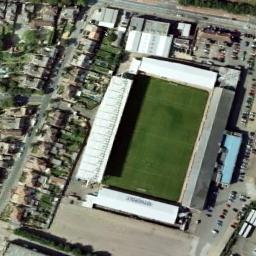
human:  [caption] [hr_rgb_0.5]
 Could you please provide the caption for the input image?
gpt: The stadium is next to some buildings and parking lot .

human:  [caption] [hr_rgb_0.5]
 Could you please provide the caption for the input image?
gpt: Many buildings of different shapes are beside the stadium .

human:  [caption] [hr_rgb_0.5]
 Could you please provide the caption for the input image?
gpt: The square gymnasium is surrounded by residential areas, Surrounded by vegetation .

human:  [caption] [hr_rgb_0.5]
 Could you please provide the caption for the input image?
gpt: This stadium is a baseball field .

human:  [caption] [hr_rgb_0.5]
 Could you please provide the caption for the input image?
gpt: There are many buildings beside the stadium with a white roof .